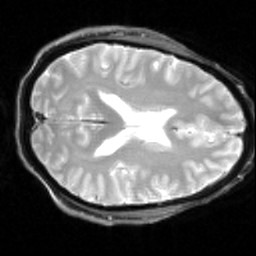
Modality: inplaneT2
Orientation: axial
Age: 44
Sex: male